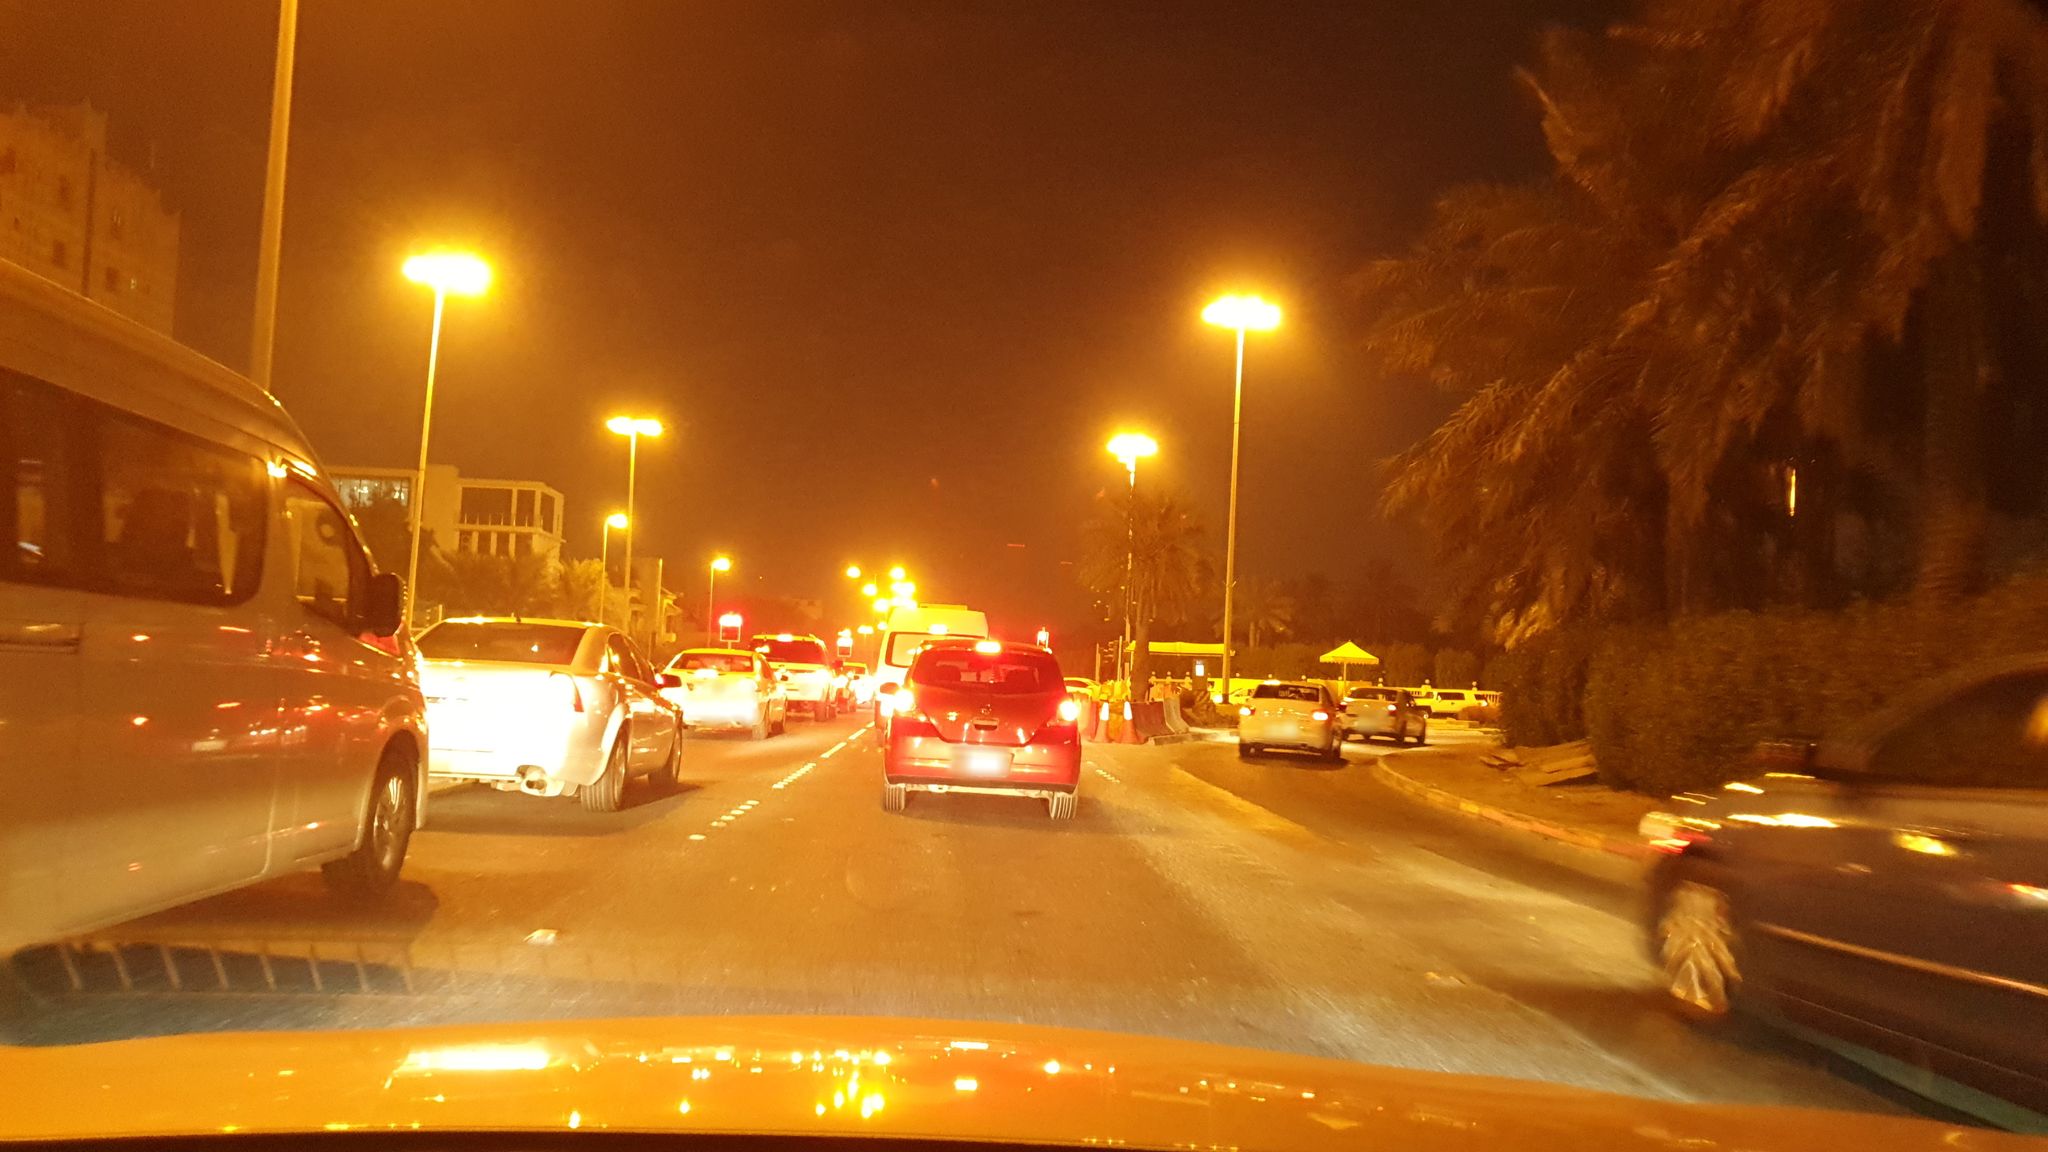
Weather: clear
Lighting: night
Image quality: slightly poor
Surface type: driving surface
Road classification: secondary
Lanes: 3
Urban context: urban centre
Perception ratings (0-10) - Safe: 1.71, Lively: 5.75, Beautiful: 2.83, Boring: 1.56, Depressing: 1.76, Wealthy: 6.34